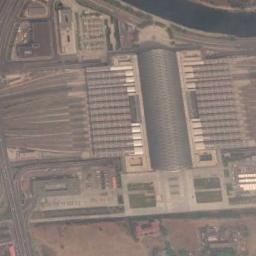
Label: railway_station